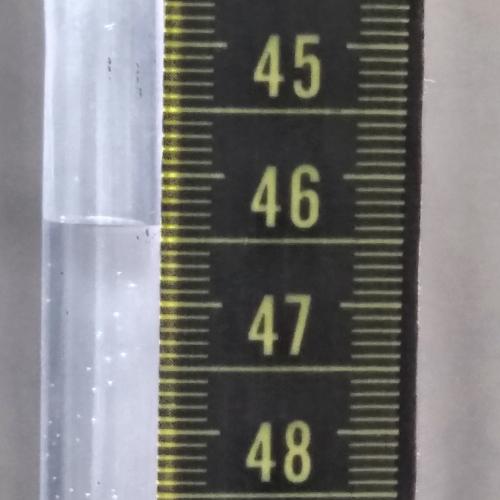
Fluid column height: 46.4 cm